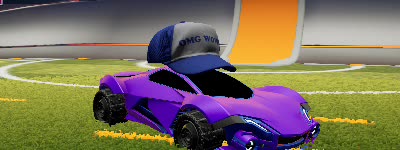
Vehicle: werewolf